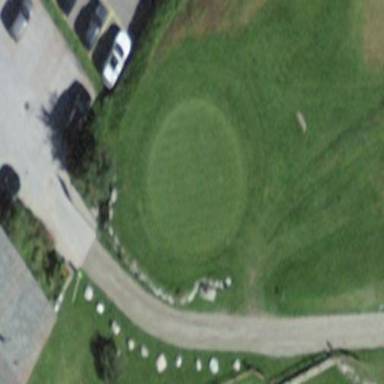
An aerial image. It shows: Golf green.